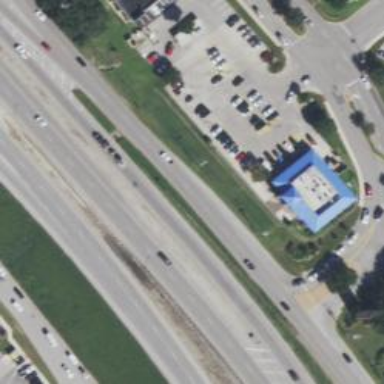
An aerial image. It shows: Secondary road with frontage road alongside.